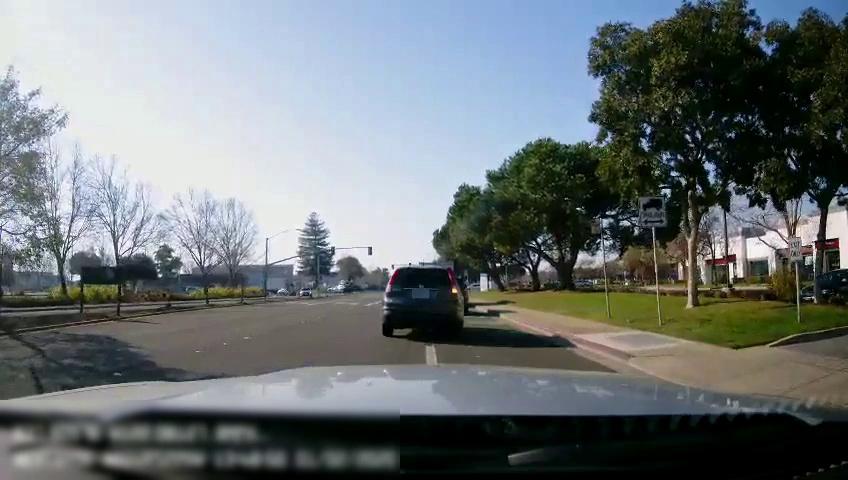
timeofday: Day
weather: Sunny
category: Drivable Space
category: Drivable Space
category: Vehicles | SUV
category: Vehicles | SUV
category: Vehicles | Car
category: Lanes | Current Lane
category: Lanes | Current Lane
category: Lanes | Alternate Lane
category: Traffic | Signs